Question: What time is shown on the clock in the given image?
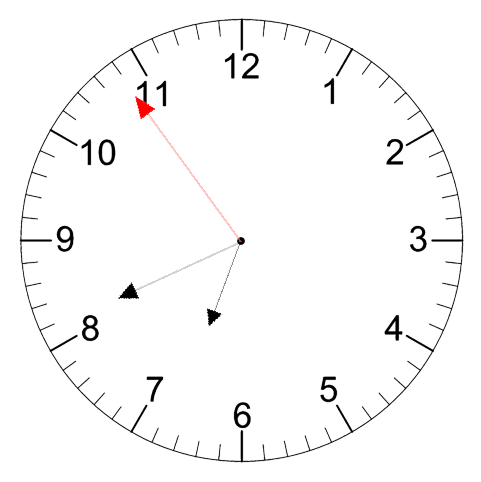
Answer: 06:40:54